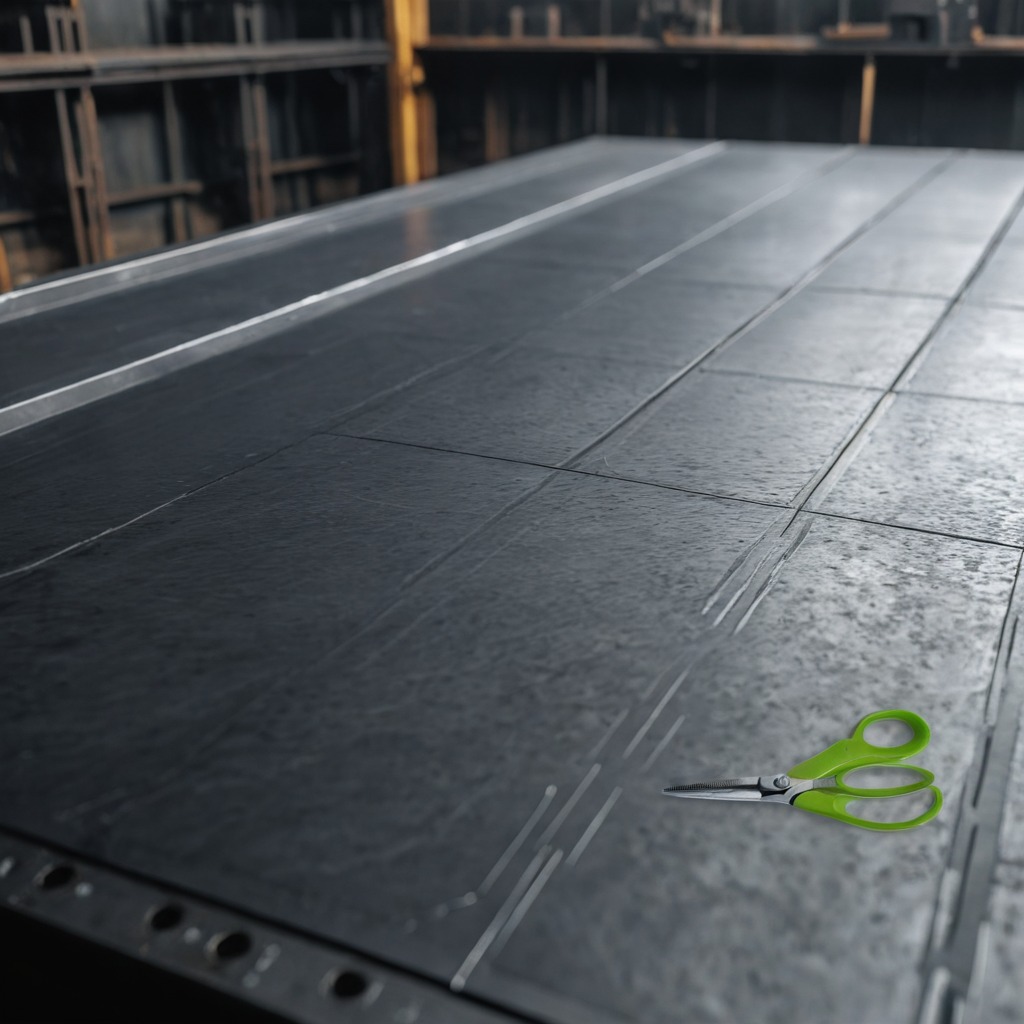
A scissor lies on the cold steel table in a mining workshop gritty textures.